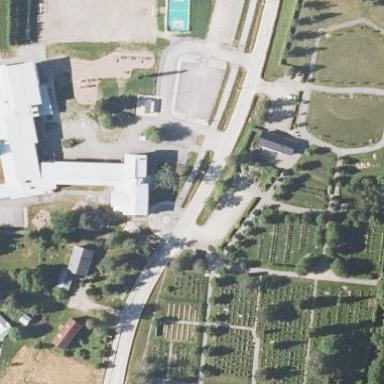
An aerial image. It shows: Cemetery.